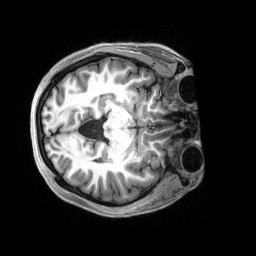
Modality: T1w
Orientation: axial
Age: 19
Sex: female
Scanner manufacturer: siemens
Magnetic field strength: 3 T
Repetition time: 2.5 s
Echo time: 0.00222 s